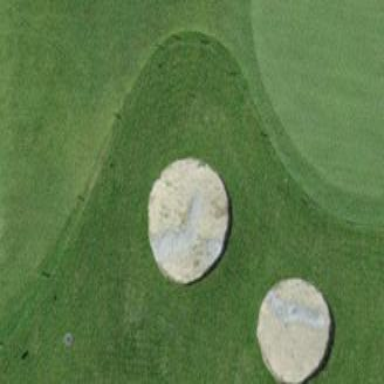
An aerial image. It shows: Sandy area is golf bunker.